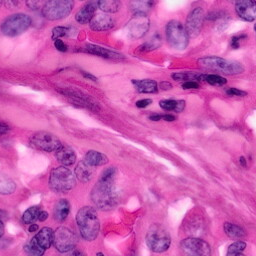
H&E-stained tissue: Pancreatic